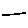
Label: line